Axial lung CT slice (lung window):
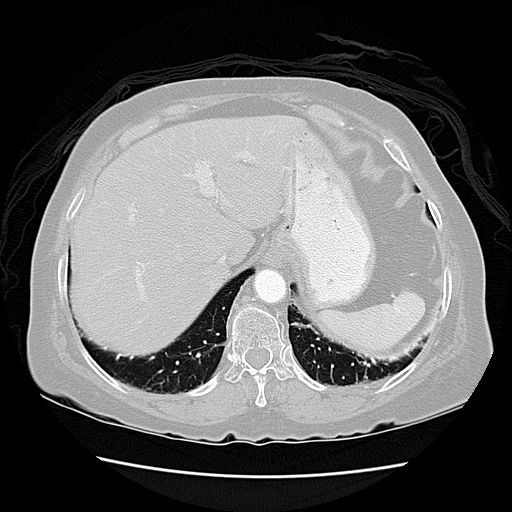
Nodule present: no